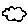
Label: cloud